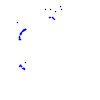
Particle: proton